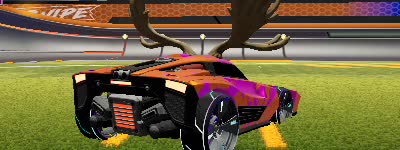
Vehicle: breakout